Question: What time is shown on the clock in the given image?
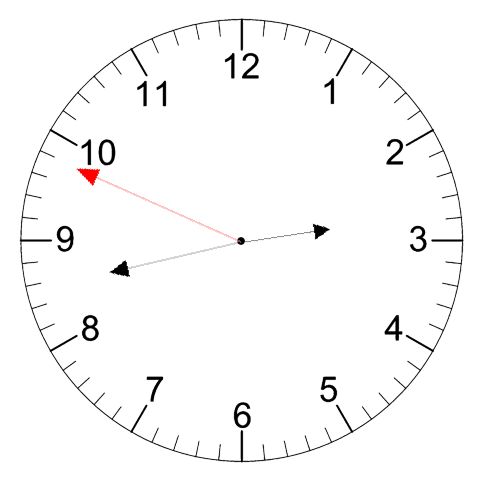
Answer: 02:42:49